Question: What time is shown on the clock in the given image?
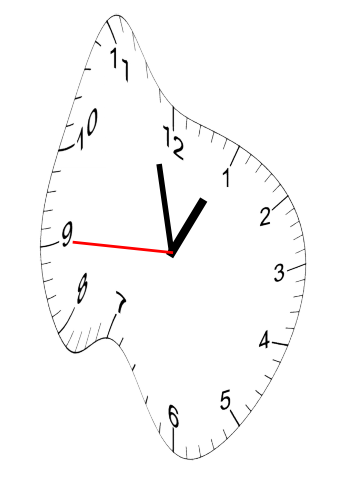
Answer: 12:57:45